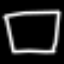
Label: square